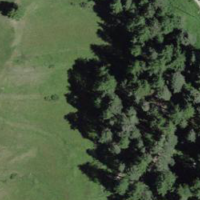
EUNIS habitat code: 26
Species observed at this site:
Aglais urticae